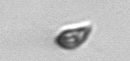
Label: Cryptophyta